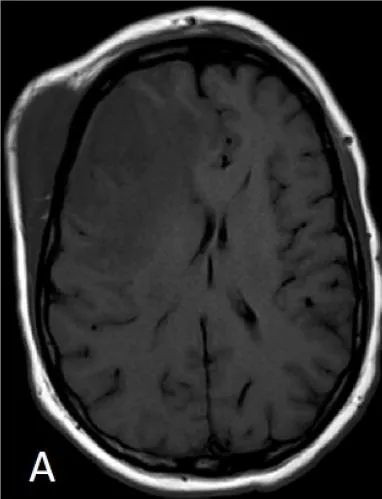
MRI showing scalp mass, vasogenic edema, and midline shift. Axial view T1 no contrast.
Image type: radiology (mri)